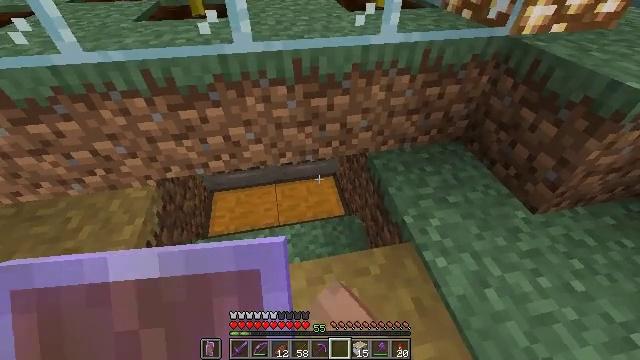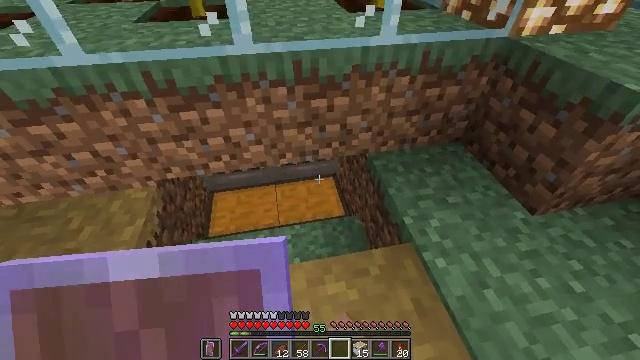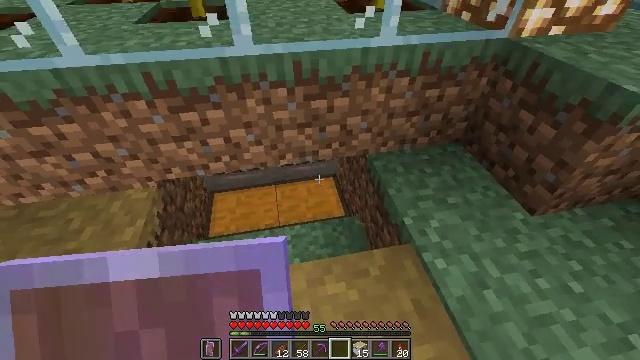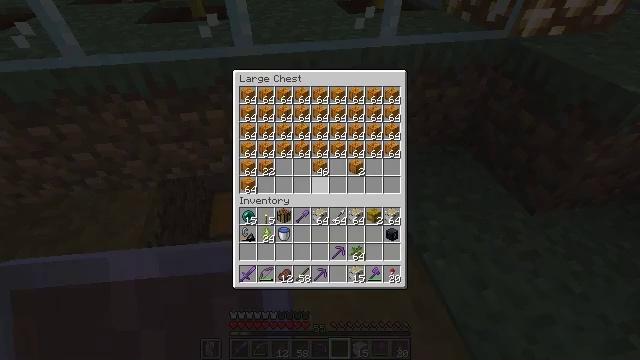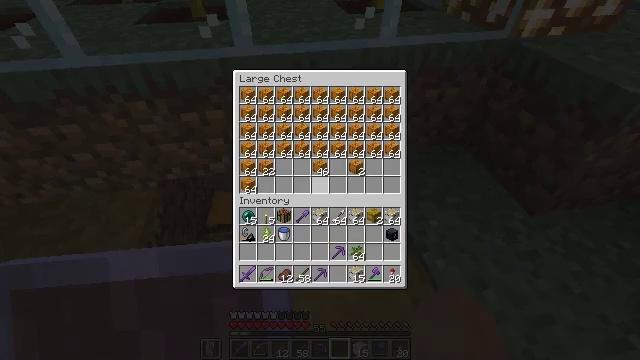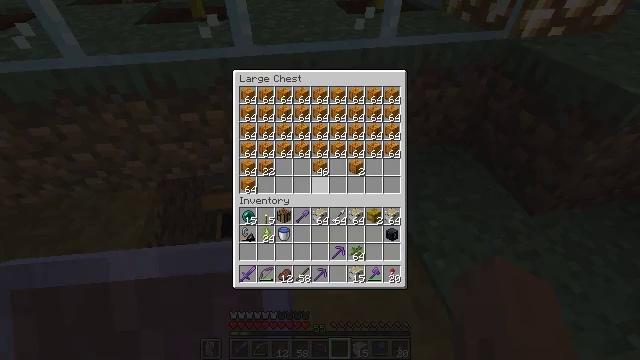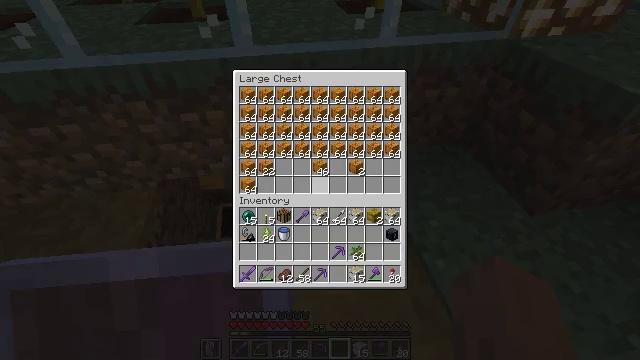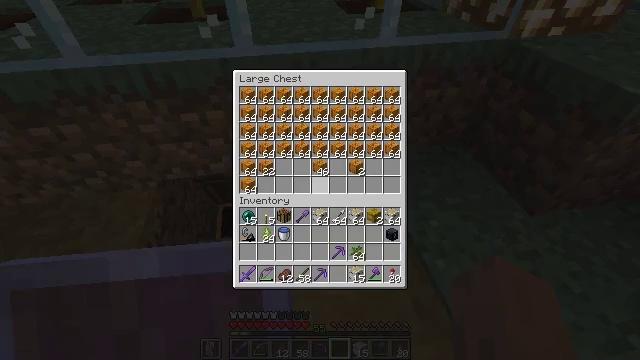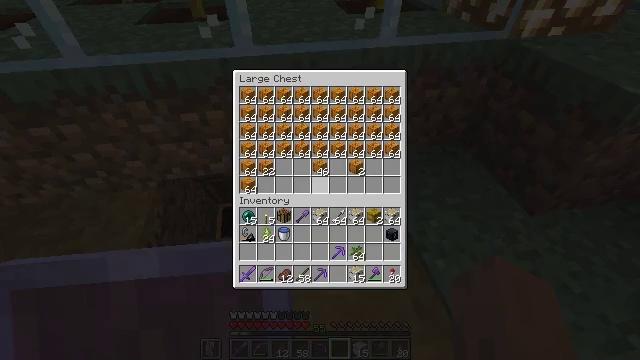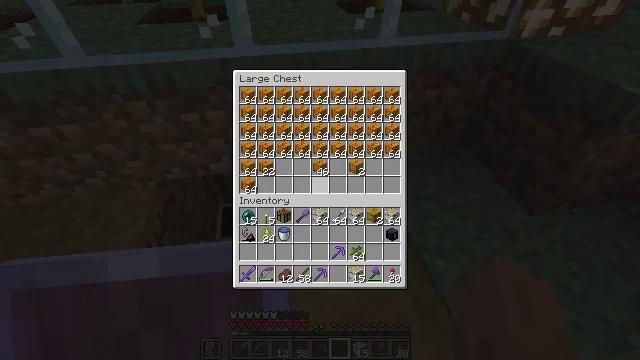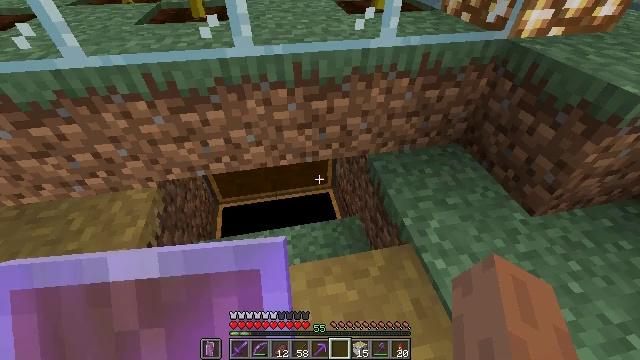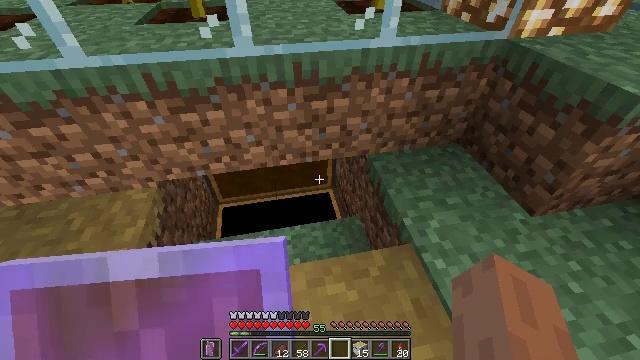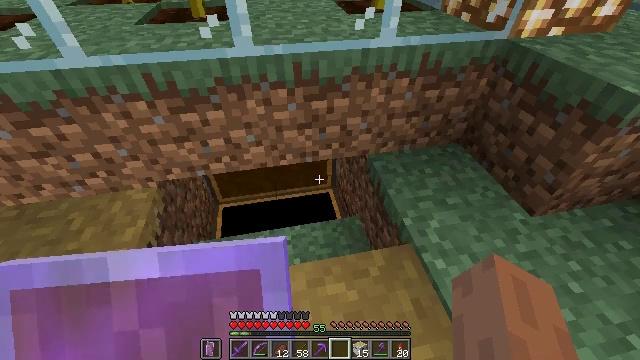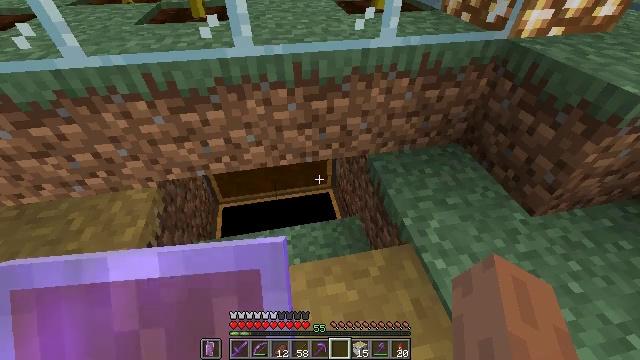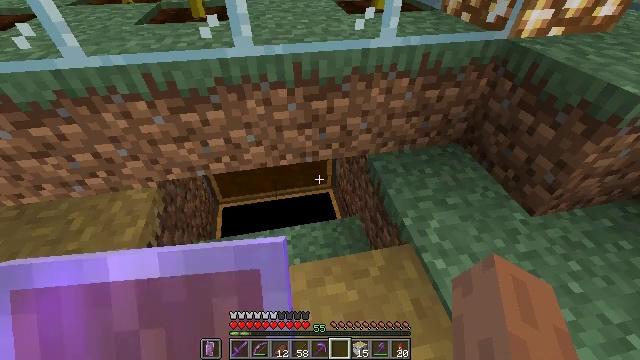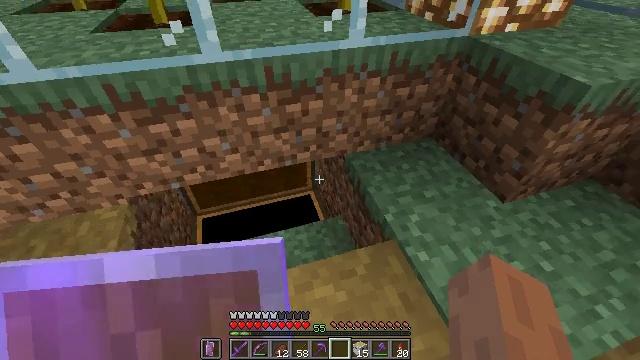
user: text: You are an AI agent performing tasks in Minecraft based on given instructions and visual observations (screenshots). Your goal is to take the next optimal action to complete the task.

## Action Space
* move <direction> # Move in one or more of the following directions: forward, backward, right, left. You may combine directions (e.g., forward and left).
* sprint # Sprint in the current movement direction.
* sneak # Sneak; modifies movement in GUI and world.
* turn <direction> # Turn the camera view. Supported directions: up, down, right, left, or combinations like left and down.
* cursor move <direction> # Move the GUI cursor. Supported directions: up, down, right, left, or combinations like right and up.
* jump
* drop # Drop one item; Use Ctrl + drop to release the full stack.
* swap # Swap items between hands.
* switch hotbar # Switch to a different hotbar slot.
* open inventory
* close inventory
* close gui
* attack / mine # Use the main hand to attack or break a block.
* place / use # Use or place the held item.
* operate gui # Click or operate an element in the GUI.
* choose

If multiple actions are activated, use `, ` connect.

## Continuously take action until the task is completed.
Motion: motion action
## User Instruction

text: Open the crafting table to craft a lead with string and slimeball.
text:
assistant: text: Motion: use / place
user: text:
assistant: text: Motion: no_op
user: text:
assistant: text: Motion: no_op
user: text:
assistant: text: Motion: no_op
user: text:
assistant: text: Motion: no_op
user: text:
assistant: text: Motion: no_op
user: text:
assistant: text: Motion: no_op
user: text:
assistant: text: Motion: no_op
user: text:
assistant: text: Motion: no_op
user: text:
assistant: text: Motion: no_op
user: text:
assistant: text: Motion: no_op
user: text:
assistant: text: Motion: no_op
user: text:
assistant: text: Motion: no_op
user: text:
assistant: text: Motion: no_op
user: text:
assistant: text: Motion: move forward, turn right
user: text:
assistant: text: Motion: move forward, turn right and up
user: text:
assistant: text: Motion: move forward, turn right and up
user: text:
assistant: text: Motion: move forward, turn right and up
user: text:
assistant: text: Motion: move forward
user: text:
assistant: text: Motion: move forward
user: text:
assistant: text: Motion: move forward
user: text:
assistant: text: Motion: move forward, sprint
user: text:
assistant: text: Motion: move forward, sprint
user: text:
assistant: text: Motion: move forward, sprint, turn left and up
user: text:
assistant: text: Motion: move forward, sprint, turn left and up
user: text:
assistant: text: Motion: move forward, sprint
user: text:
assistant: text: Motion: move forward, sprint, turn right and up
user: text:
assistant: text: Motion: move forward, sprint, turn right and up
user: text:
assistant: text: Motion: move forward, sprint
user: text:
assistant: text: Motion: move forward and move right, sprint